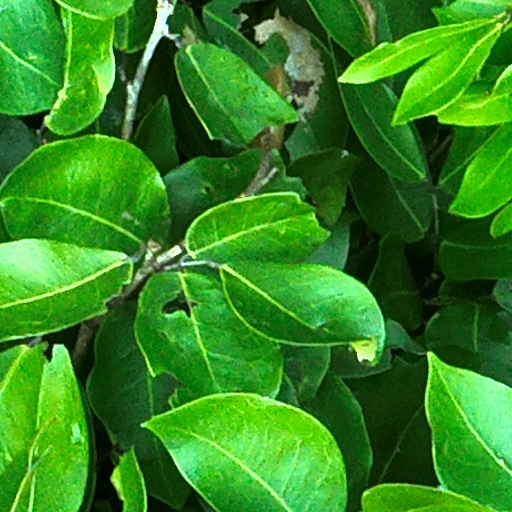
Species: Prioria copaifera
GBIF accepted scientific name: Prioria copaifera
Crown area (m\u00b2): 40.874